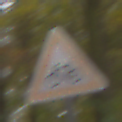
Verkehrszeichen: RadverkehrRechts
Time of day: Midday
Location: Outdoor (Nature)
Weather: Overcast
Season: NotSpecified
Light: Natural